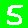
Digit: 5